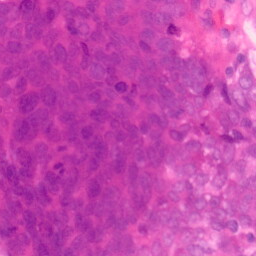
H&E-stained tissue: Colon